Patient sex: M
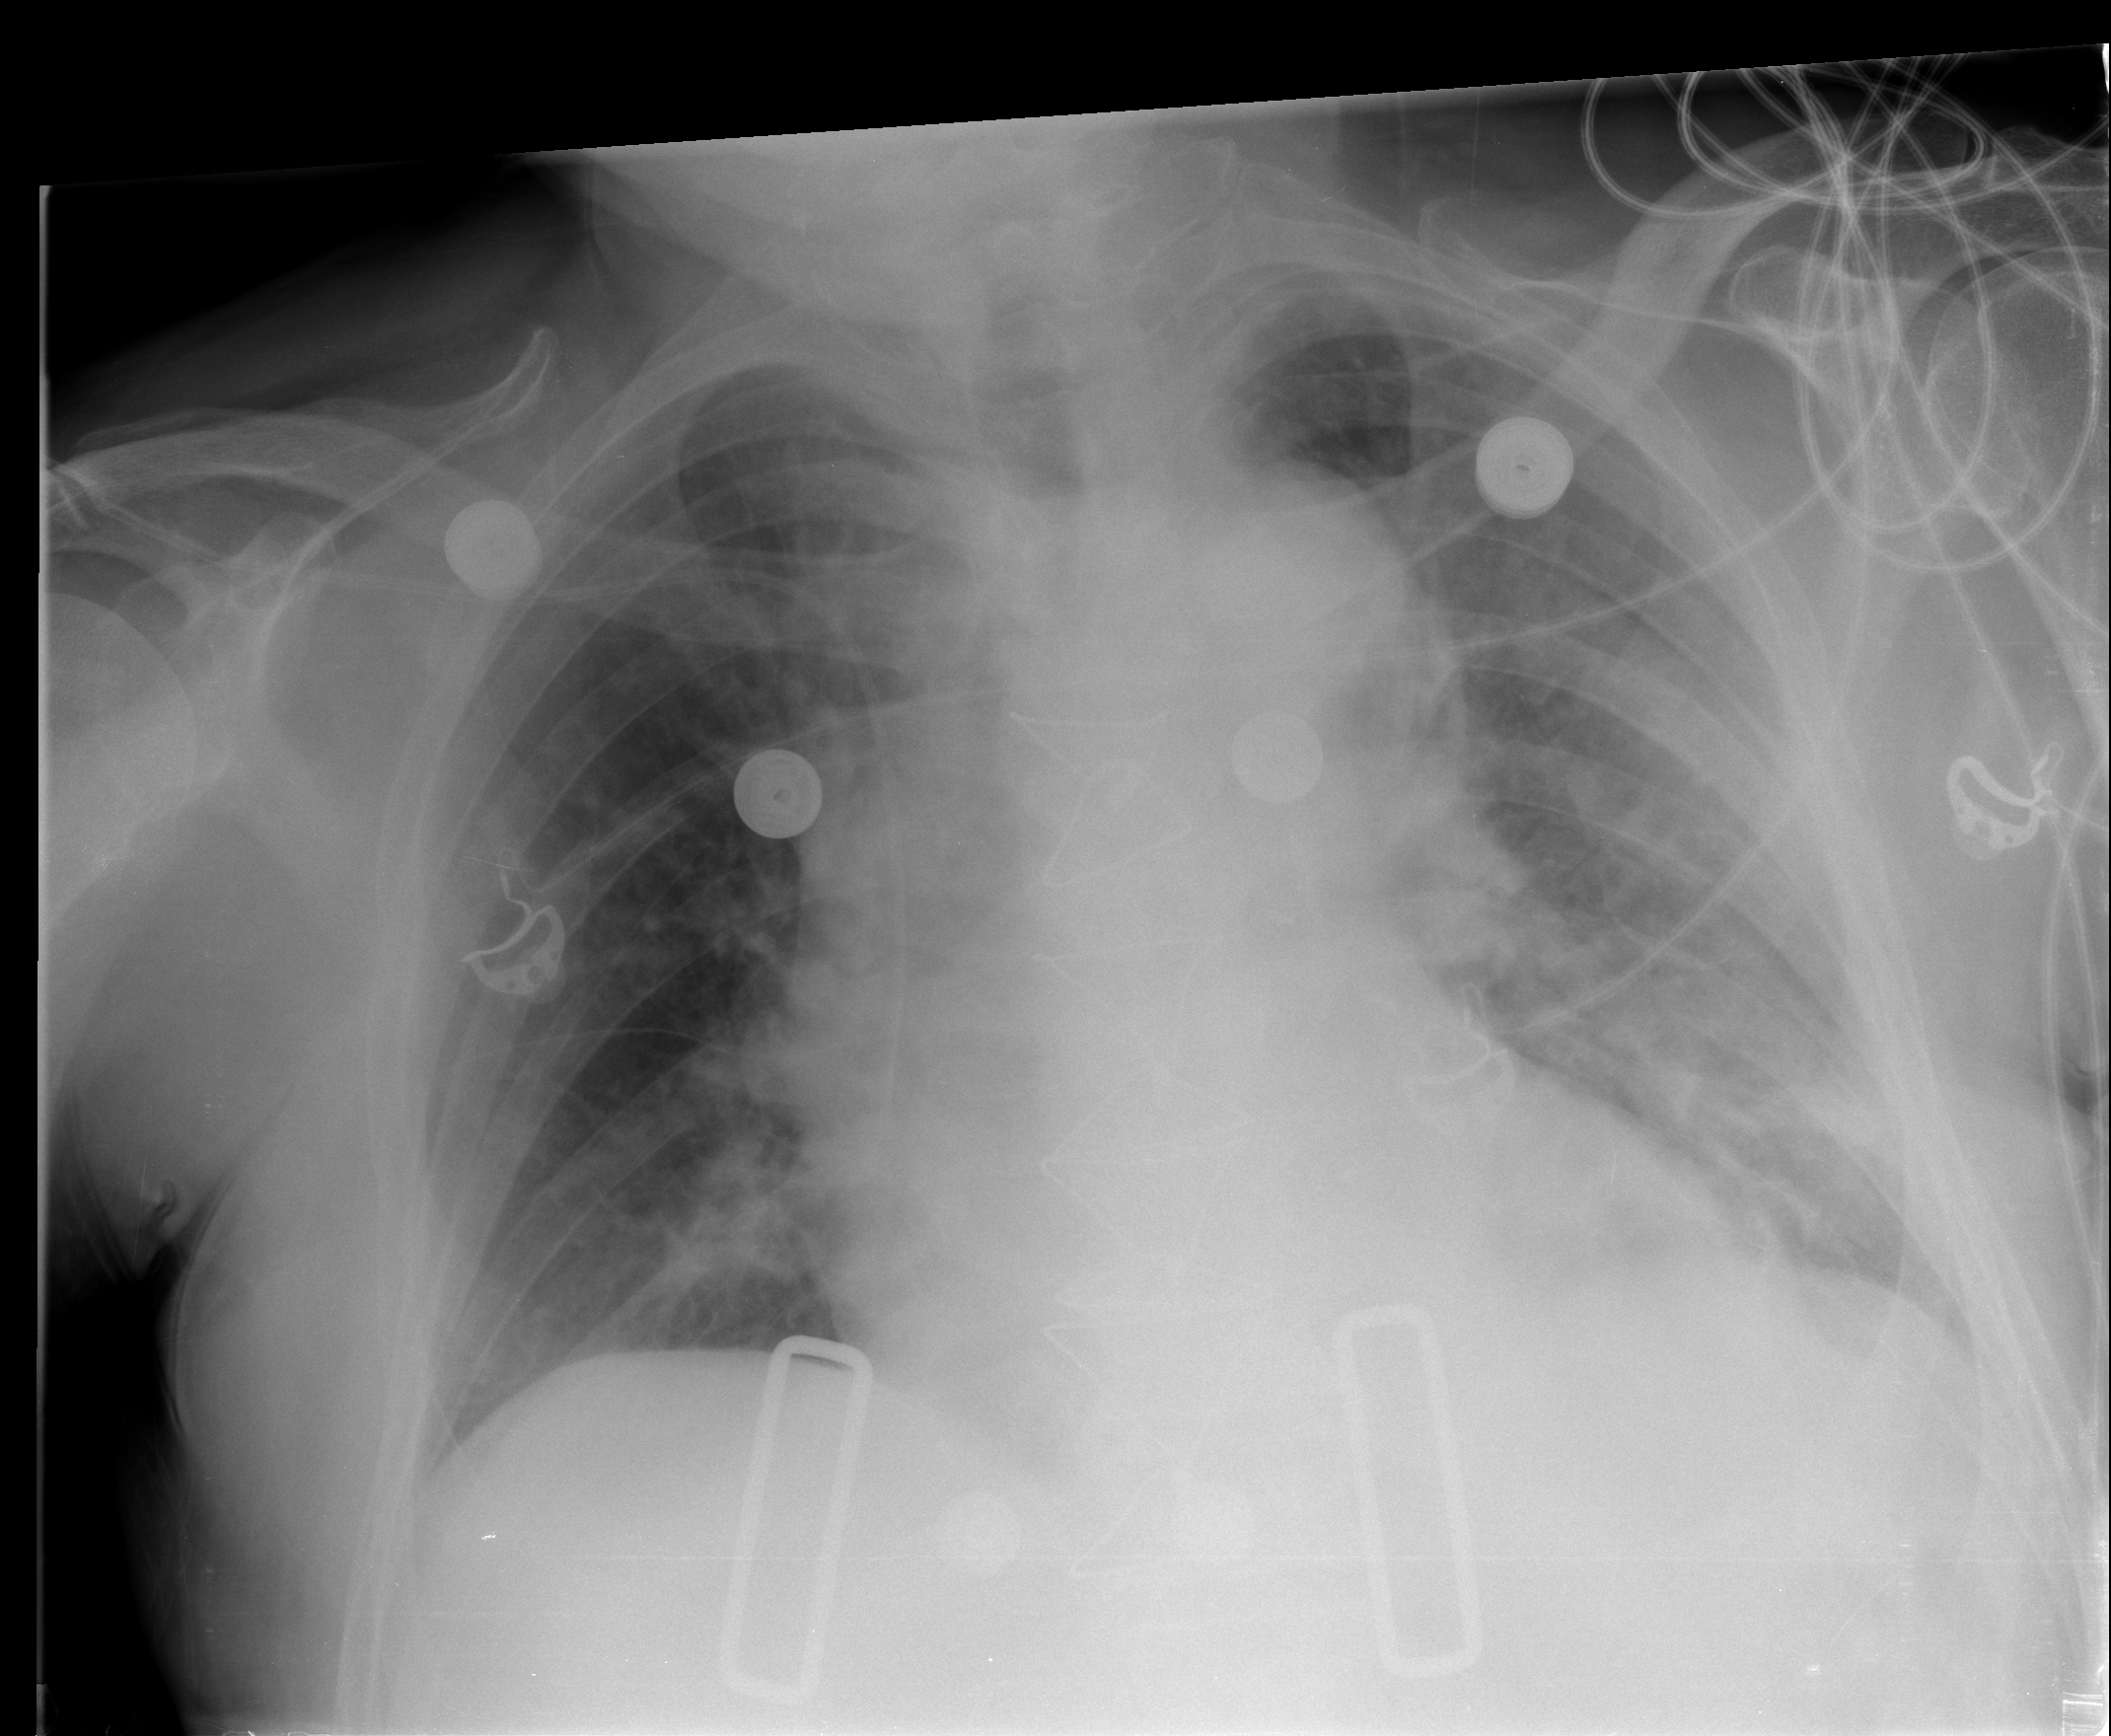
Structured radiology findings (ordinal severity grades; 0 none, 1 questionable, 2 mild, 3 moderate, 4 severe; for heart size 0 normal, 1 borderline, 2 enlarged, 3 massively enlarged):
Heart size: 2
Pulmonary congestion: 1
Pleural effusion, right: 0
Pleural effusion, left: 2
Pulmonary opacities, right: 0
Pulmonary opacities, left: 0
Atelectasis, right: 0
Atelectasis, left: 2